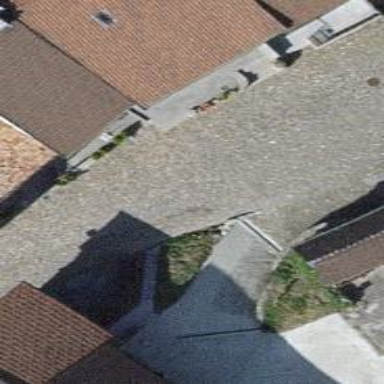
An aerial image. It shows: Pedestrian road made of unhewn cobblestone.